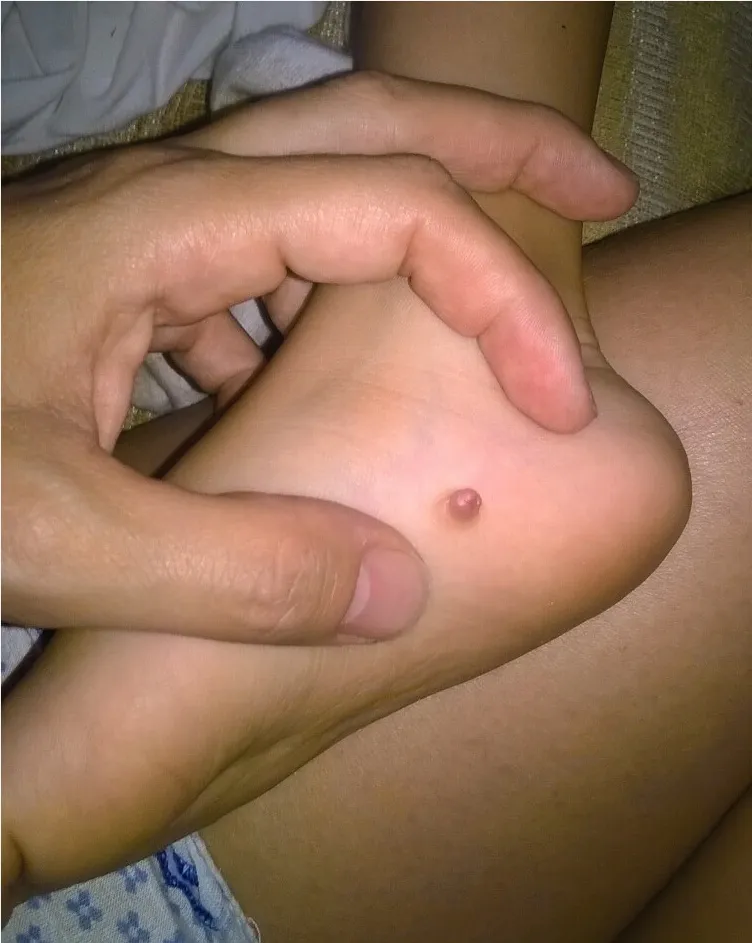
Clinical appearance of a solid rubbery nodular tumor on the right foot arch, before the initial surgical excision.
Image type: medical_photograph (skin_photograph)